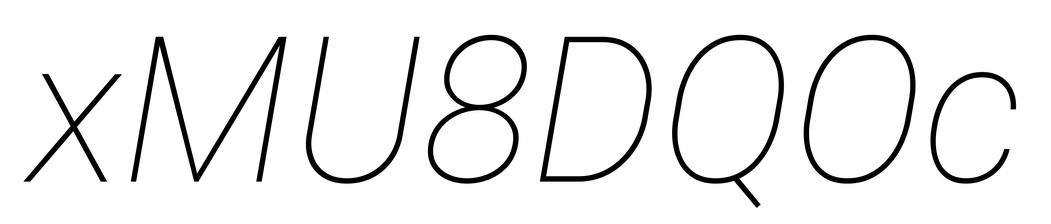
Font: Roboto-Italic_Thin_Italic